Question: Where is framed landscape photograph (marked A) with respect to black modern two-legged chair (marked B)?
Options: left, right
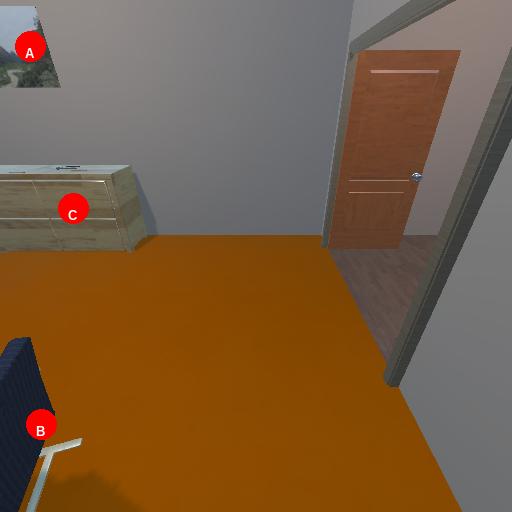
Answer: left